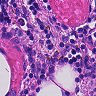
Metastatic tissue present: no